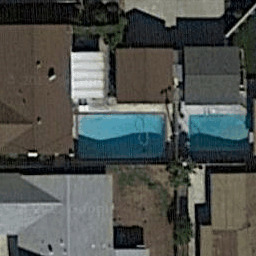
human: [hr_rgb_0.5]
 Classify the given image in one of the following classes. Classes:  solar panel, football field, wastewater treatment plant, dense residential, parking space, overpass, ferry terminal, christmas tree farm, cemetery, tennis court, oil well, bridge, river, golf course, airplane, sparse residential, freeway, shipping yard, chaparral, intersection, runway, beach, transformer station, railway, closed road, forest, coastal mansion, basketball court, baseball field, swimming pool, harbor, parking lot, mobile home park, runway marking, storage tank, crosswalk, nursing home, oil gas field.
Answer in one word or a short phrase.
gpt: swimming pool